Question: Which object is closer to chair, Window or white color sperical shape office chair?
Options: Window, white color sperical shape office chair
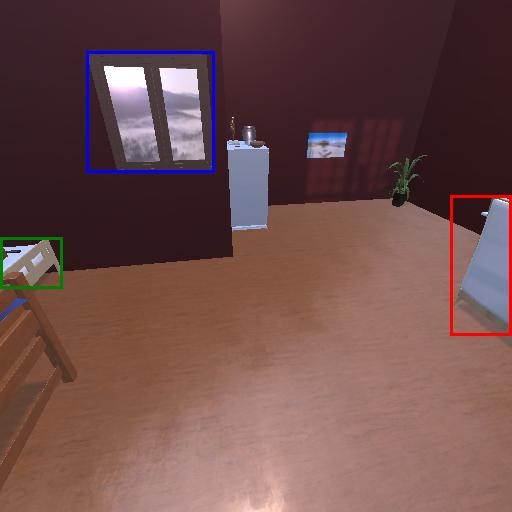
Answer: Window